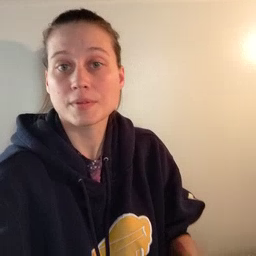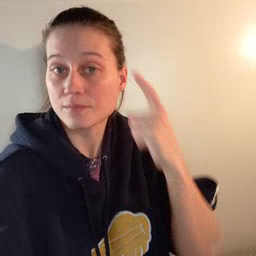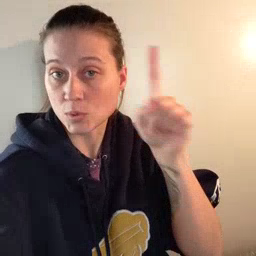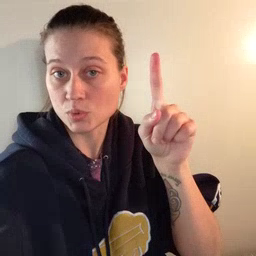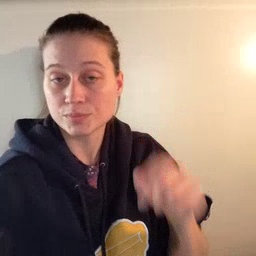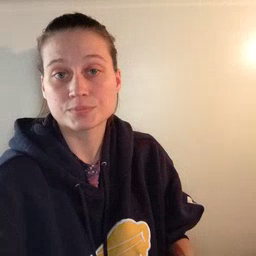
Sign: for